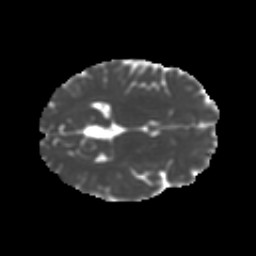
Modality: MD
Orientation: axial
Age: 17
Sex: female
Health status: ill
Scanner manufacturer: ge
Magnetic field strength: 3 T
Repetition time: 6.752 s
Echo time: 0.079 s